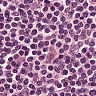
Metastatic tissue present: no